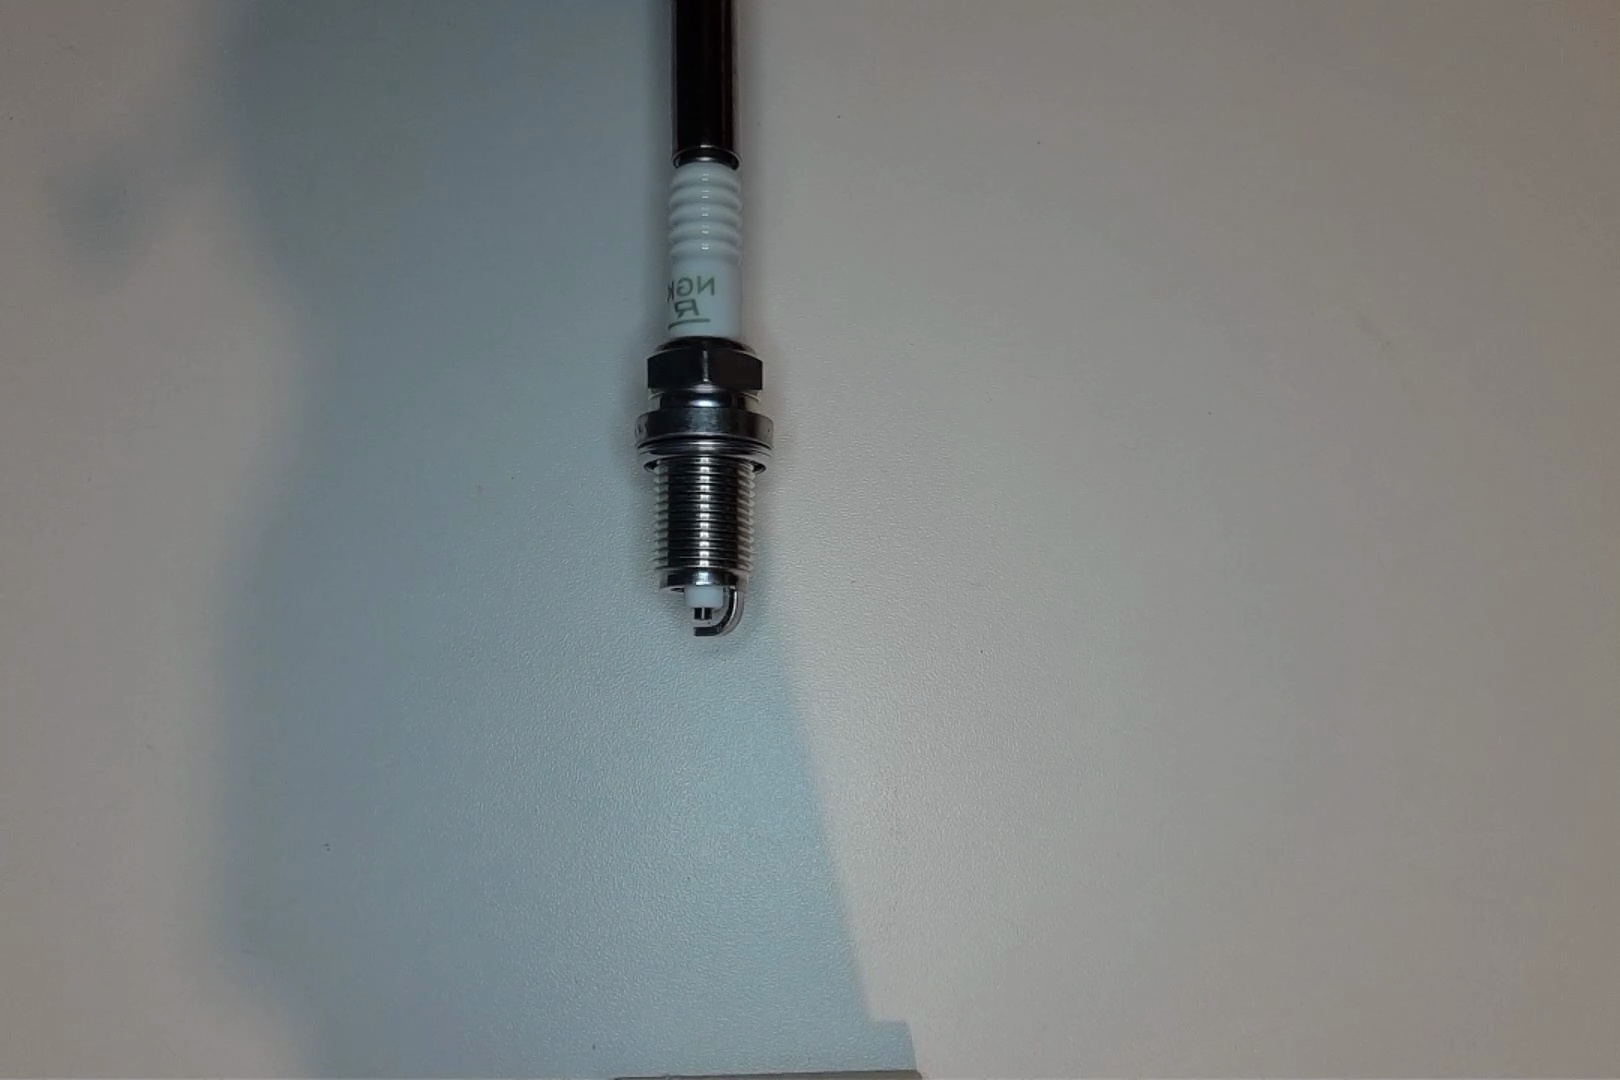
Label: no anomaly